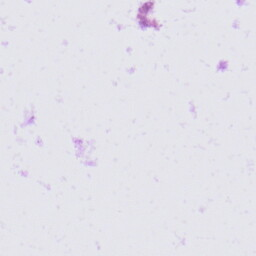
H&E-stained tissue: Prostate